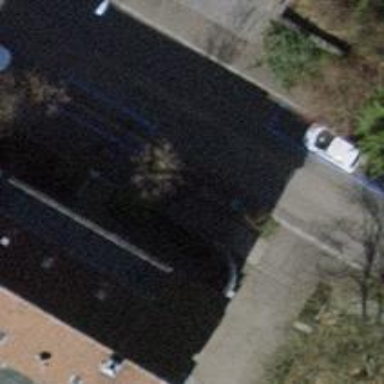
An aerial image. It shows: Power utility street cabinet.